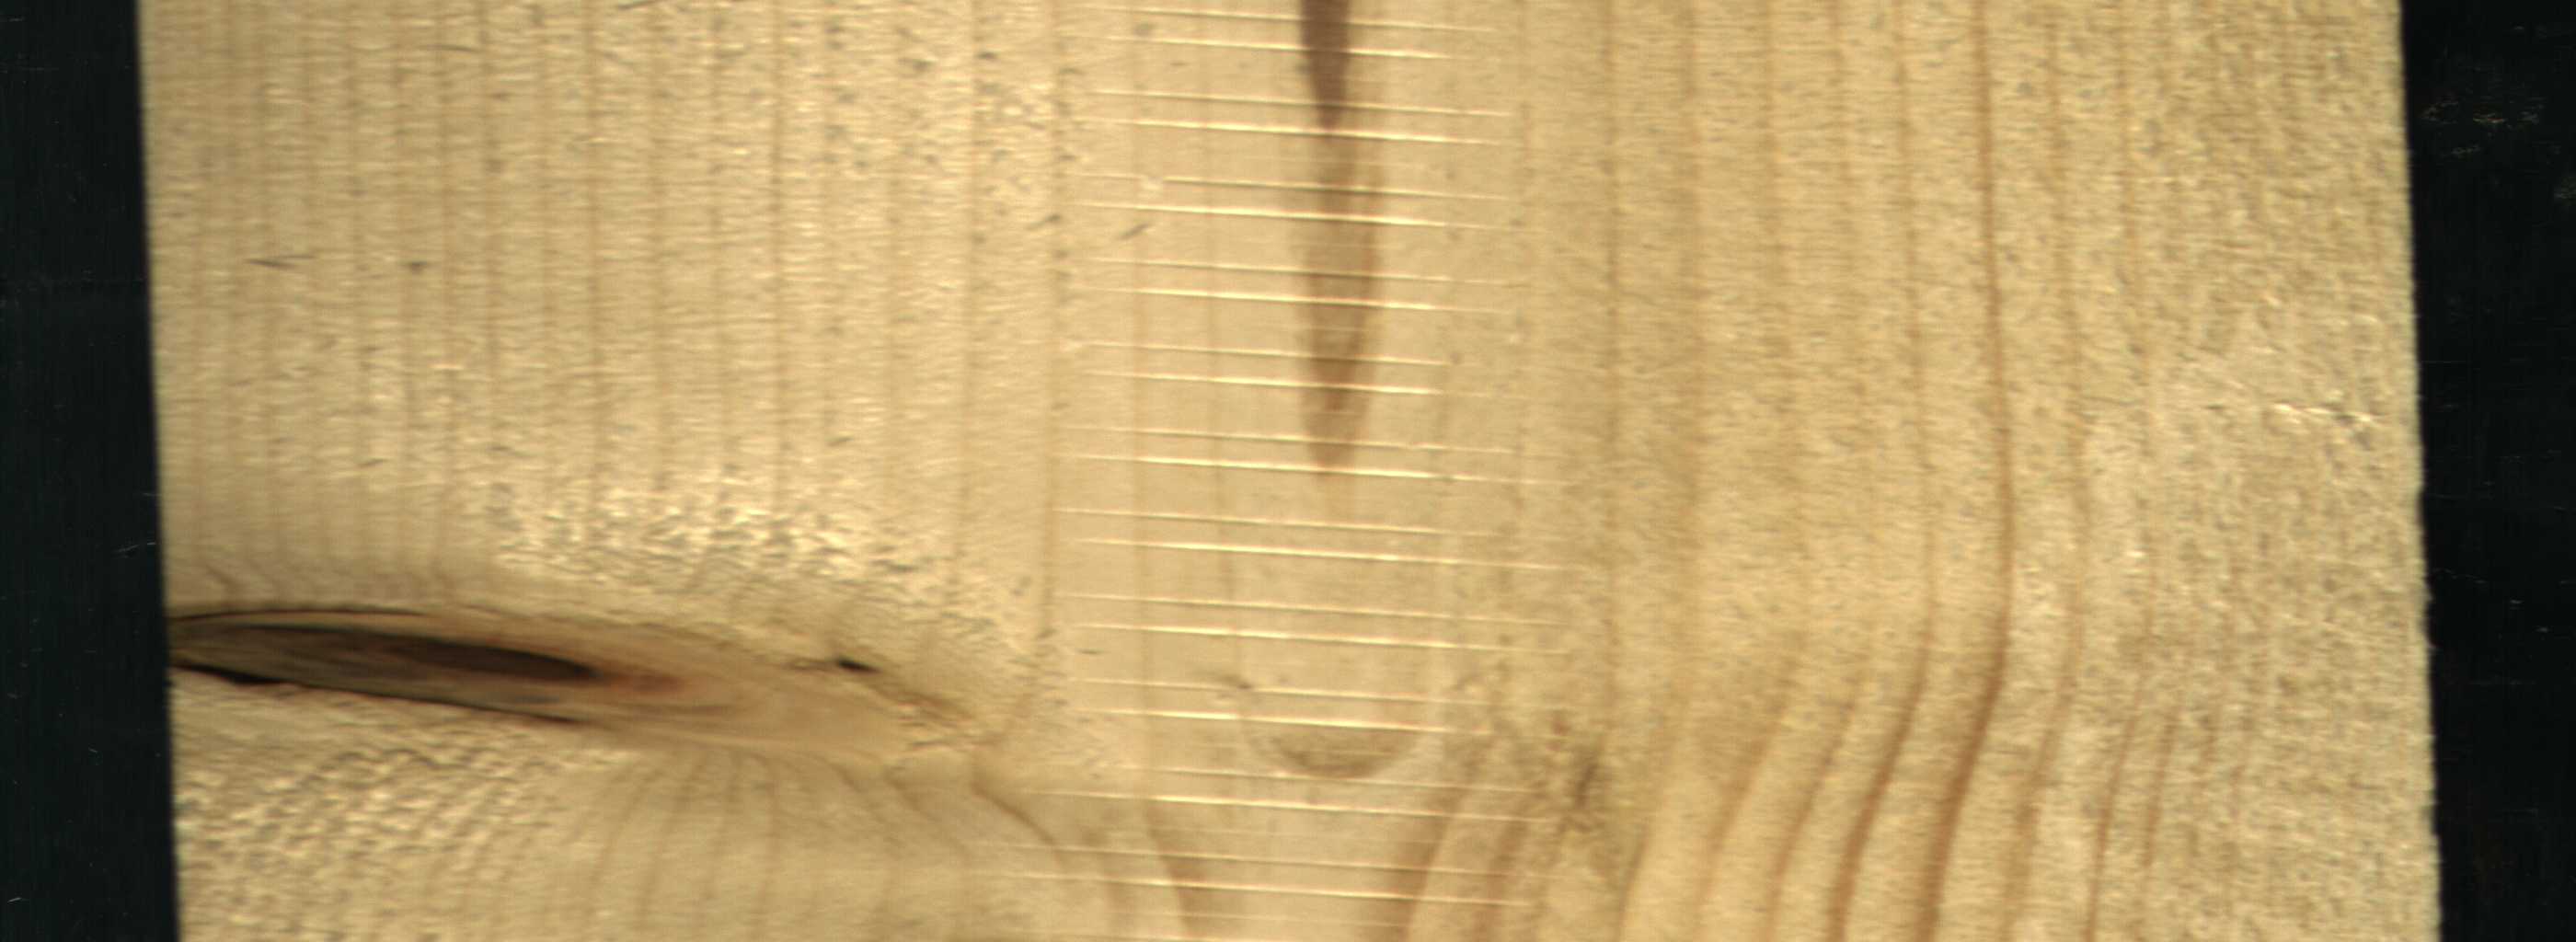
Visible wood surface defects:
Marrow
Dead_Knot
Dead_Knot